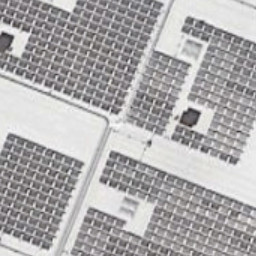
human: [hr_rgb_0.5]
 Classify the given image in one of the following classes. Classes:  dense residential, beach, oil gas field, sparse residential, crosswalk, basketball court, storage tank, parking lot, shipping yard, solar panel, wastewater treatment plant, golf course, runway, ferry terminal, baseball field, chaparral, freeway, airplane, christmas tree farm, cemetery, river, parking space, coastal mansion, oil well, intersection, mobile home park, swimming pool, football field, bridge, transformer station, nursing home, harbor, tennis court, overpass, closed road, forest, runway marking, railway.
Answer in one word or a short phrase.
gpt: solar panel